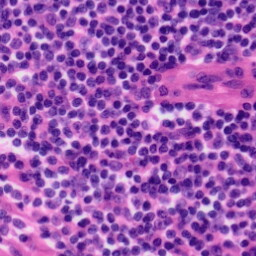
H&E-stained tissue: Tonsil